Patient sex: M
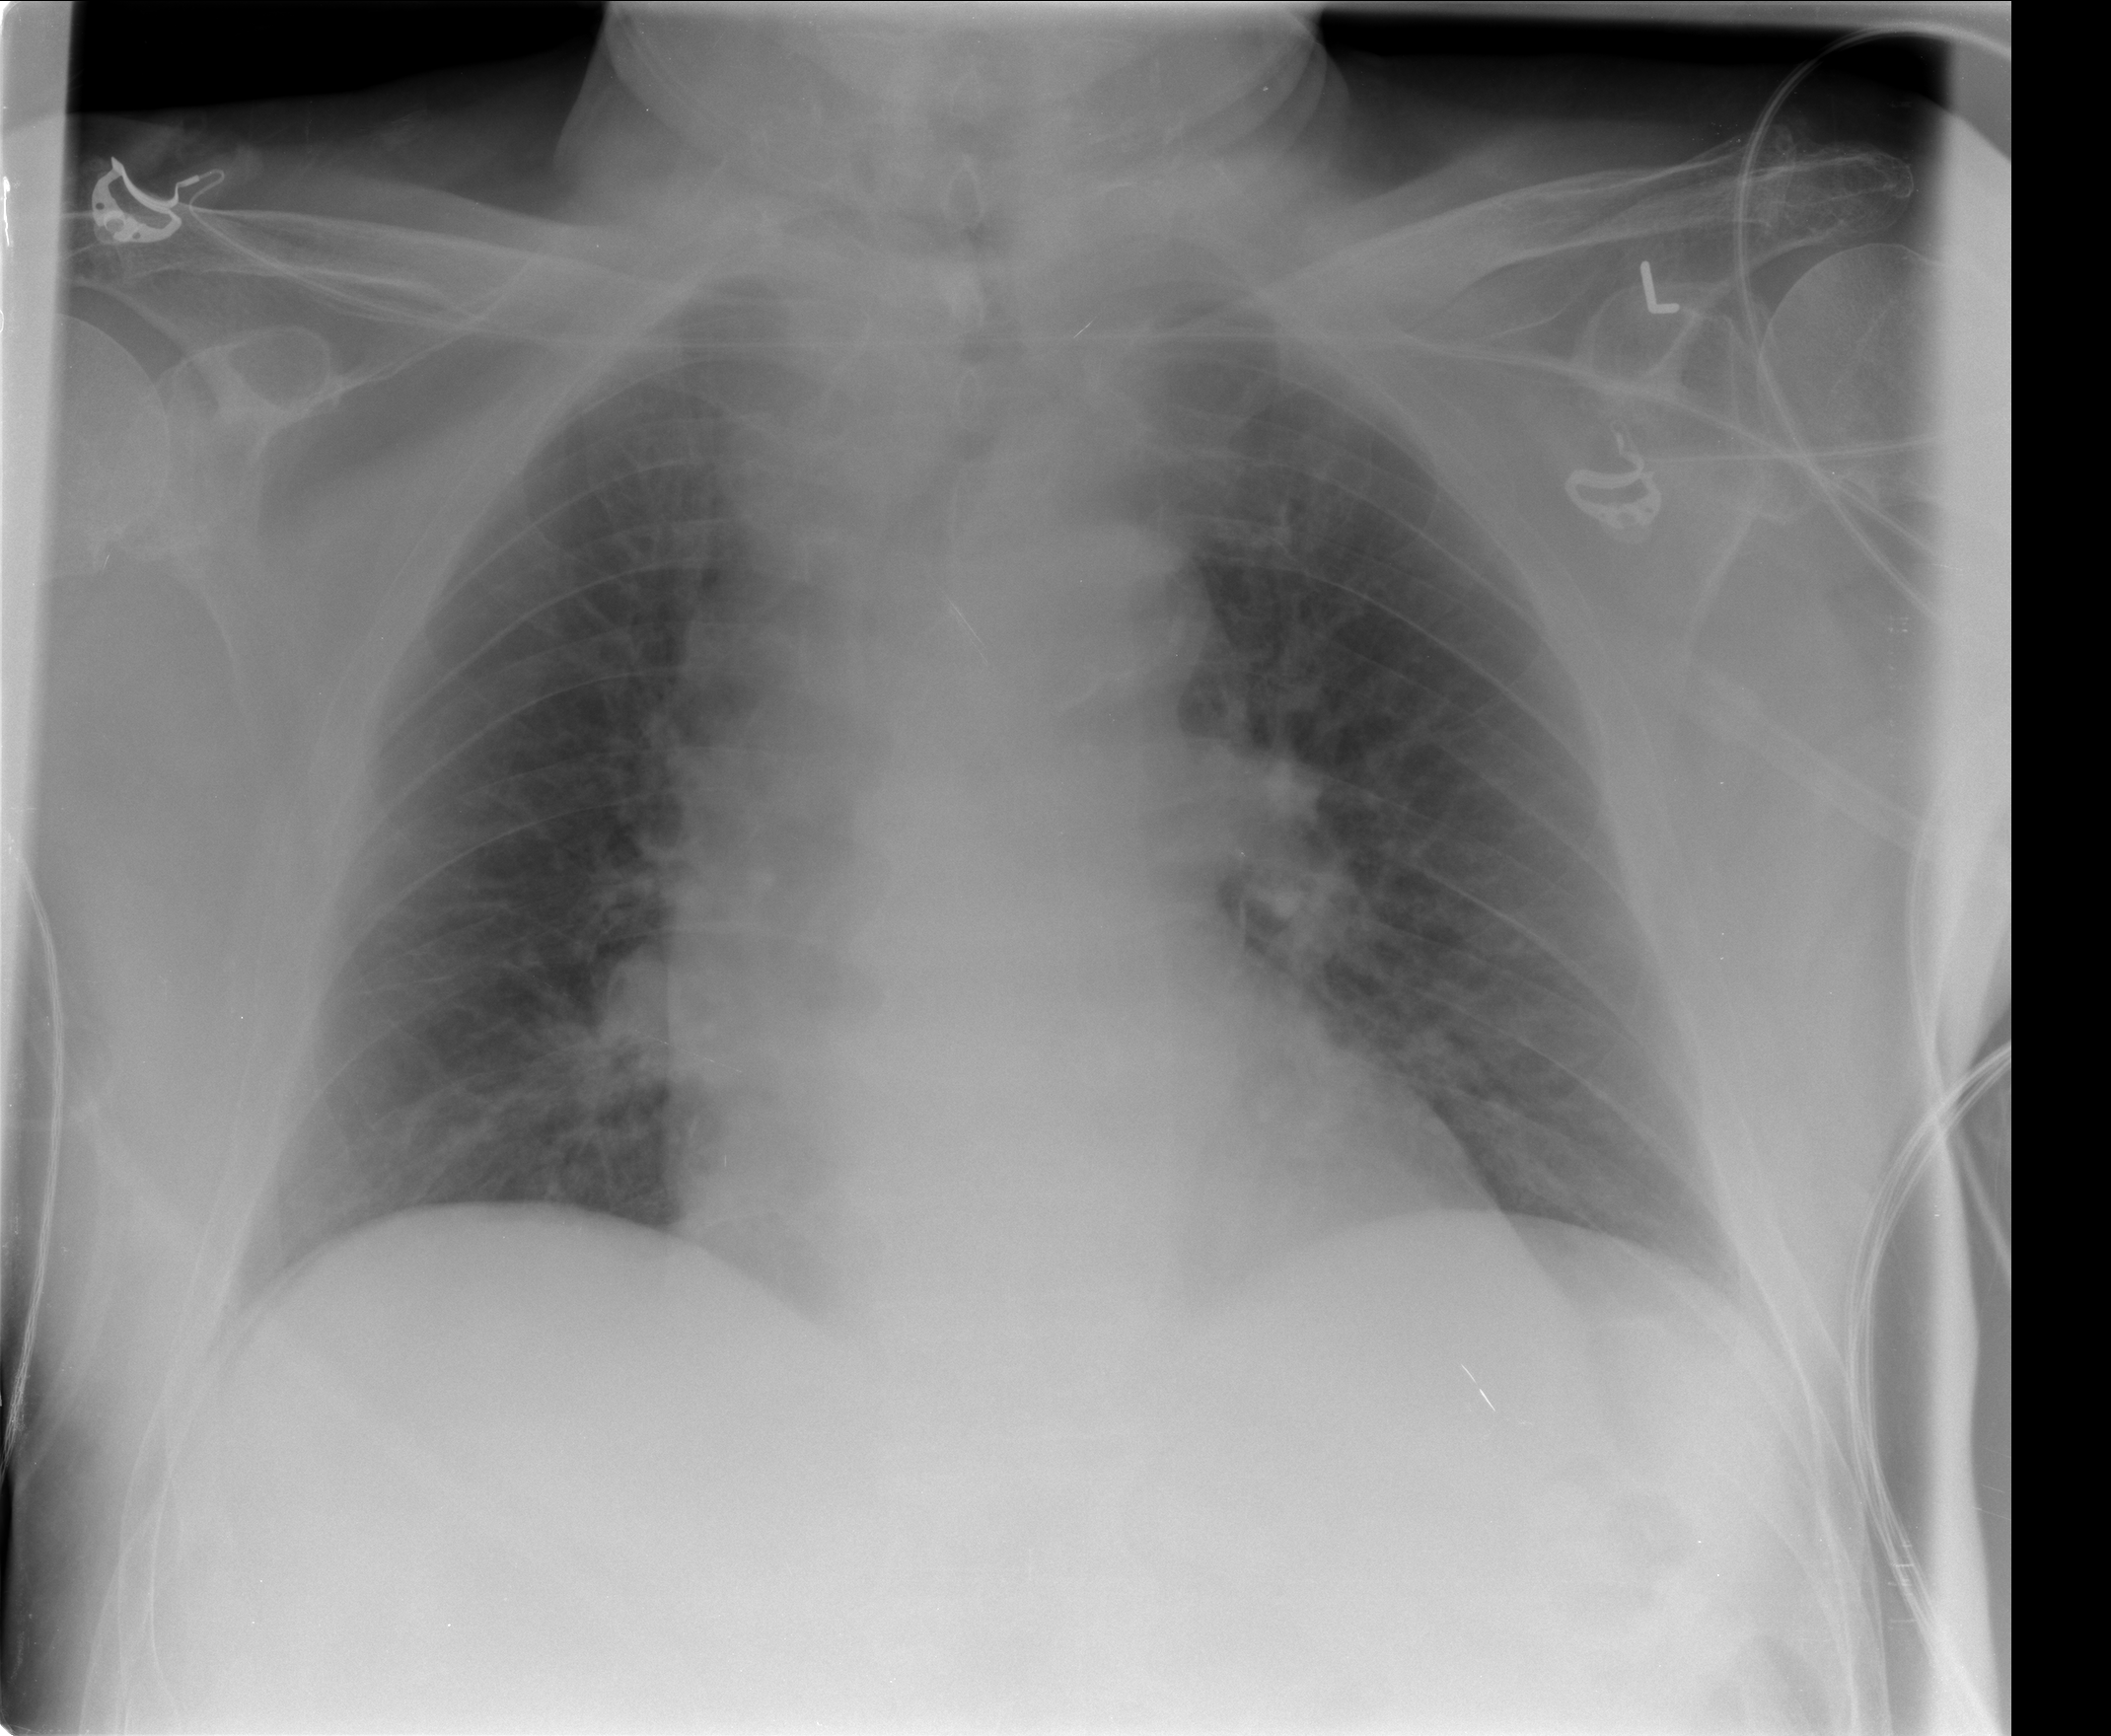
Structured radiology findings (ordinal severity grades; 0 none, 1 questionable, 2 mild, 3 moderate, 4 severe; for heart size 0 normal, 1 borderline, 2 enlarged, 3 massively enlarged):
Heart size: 1
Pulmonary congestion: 0
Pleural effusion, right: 0
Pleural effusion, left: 0
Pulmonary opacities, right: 1
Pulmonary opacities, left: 0
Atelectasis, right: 0
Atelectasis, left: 0